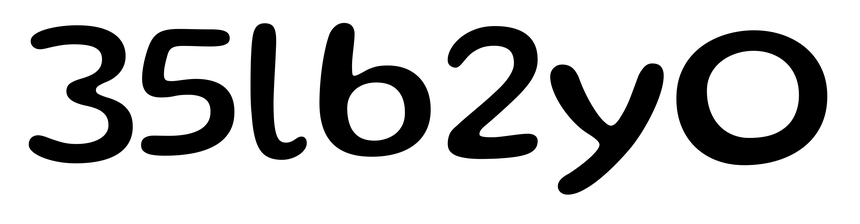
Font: Gluten_Regular